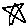
Label: star